Question: I've got 2 entirely separate projects that both rely on the the same base project and shared nuget packages. For that reason I have little choice but to have a single VCS root that will ensure I have all the files needed.
I've managed to configure each project in TeamCity to work with the needed csproj files and trigger correctly. However if I commit something for Project A that Project B doesn't care about it will still show as 'Pending(x)' even though they will never get triggered with that project's configuration.
It goes away when I commit something that Project B -does- care about, but it is annoying to look at. So is there a way to configure it to not even look at changes in files from Project A?

This is the trigger for project A:
'''
-:root=SVN:.
+:Web/**
+:Library/**
'''
And this is the trigger for project B:
'''
-:root=SVN:.
+:Client/**
+:Library/**
'''
I'm using Subversion for my VC if that would make any difference to help in configuring.
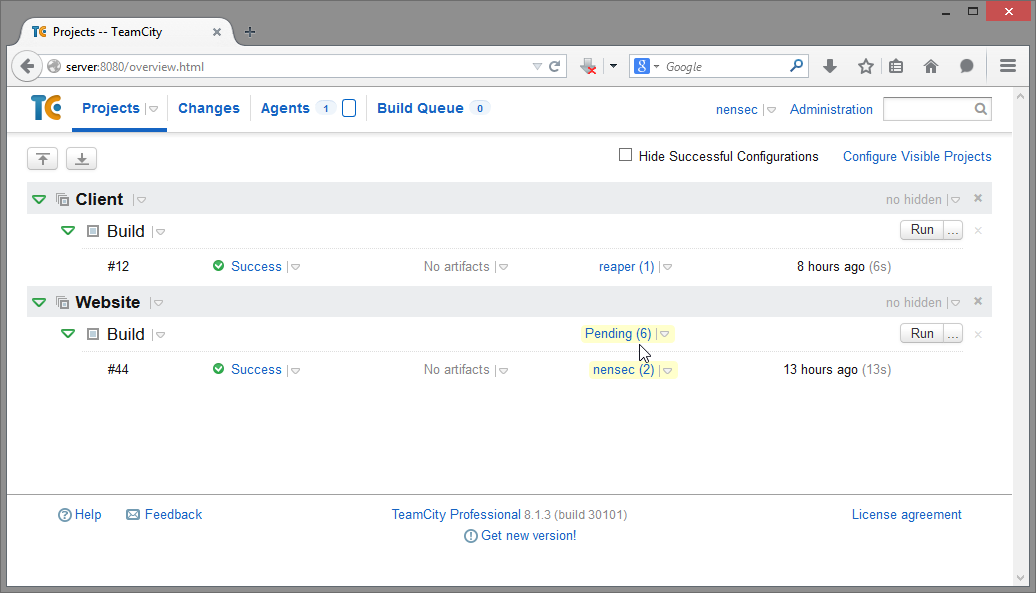
Answer: Have a single VCS root, but configure checkout rules instead of VCS triggers. If you edit the build configuration and go under VCS settings select "view checkout rules". For the first project enter:
'''
+:Web/**
+:Library/**
'''
This will then mean the build doesn't know anything about /Client and can't tell you changes are pending. If you make this change, you no longer need to restrict the VCS trigger as it will be pre-filtered to only look at these folders.
You will need to make a similar change to the second build configuration to achieve the same.